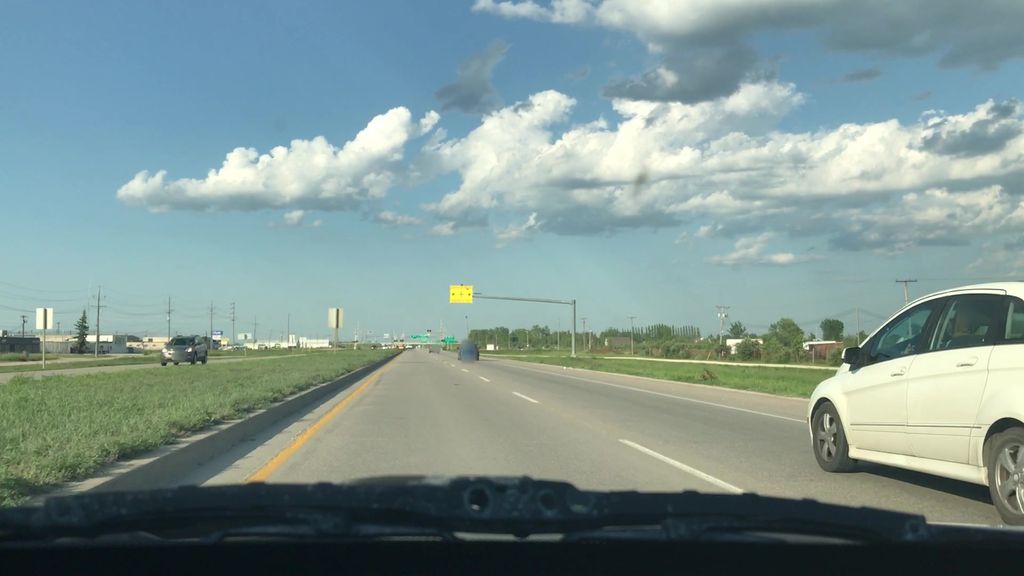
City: winnipeg